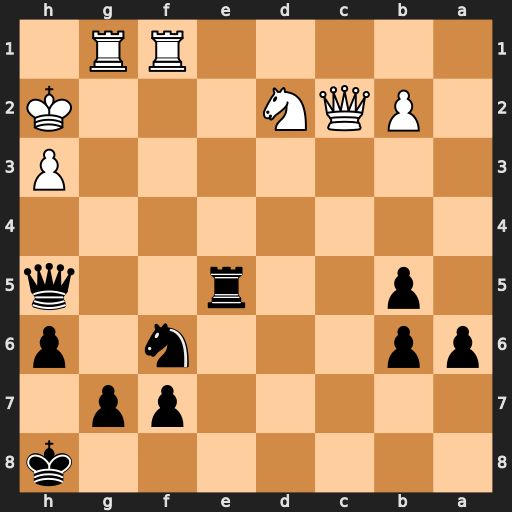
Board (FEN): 7k/5pp1/pp3n1p/1p2r2q/8/7P/1PQN3K/5RR1
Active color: b
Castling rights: -
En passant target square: -
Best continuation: Re2+ Rg2 Ng4+ Kg1 Rxg2+ Kxg2 Ne3+